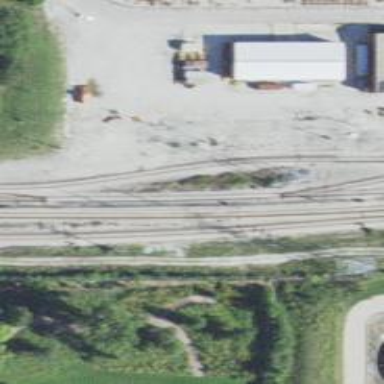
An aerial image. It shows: Electrified rail service yard.